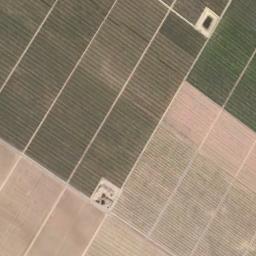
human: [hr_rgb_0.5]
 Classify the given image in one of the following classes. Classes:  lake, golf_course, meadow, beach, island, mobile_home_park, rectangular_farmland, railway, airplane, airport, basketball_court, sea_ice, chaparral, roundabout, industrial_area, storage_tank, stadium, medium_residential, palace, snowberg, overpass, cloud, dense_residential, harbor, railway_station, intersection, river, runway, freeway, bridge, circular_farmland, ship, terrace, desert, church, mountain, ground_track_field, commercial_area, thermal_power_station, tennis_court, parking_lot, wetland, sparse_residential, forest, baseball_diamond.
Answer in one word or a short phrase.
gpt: rectangular_farmland